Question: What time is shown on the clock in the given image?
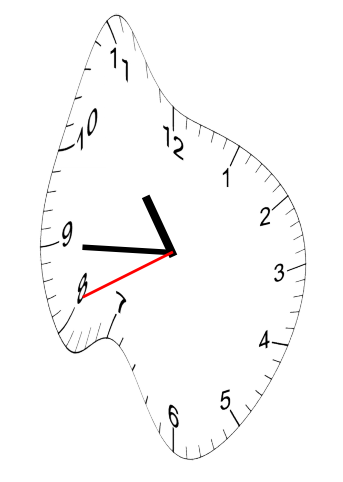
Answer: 10:44:41